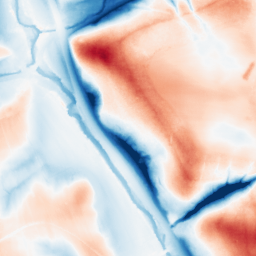
Category: classical
Decomposition family: gaussian
Decomposition parameters: sigma: 20
Upsampling method: sinc_hamming
Upsampling parameters: scale: 4
kernel_size: 8
Upsampling scale: 4